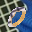
Label: 0